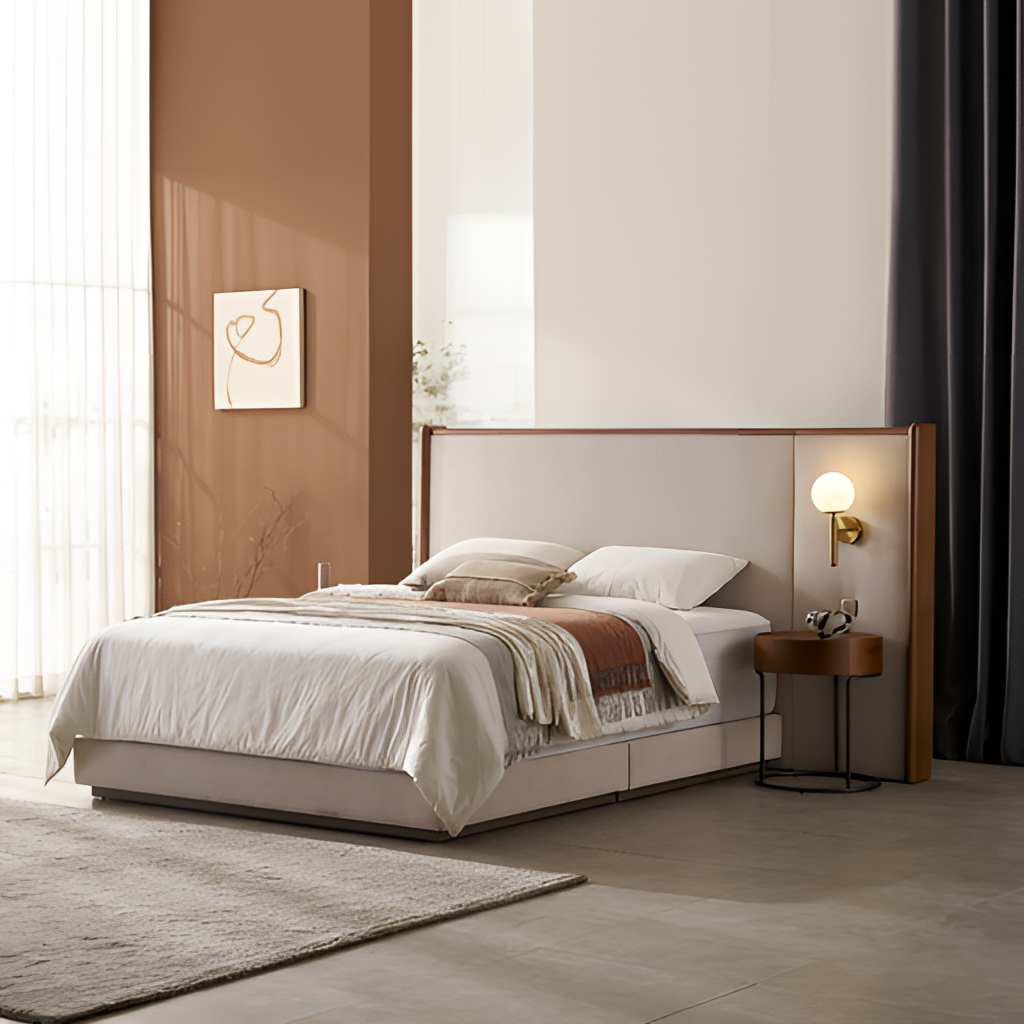
fabric backlit headboard bed, bedroom, gray tile flooring, with large square pattern, contemporary, paint wallpaper, with vertical two tone pattern